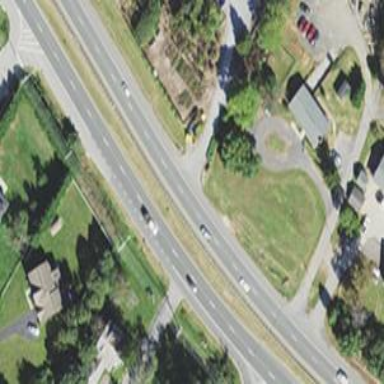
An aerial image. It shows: Primary highway.